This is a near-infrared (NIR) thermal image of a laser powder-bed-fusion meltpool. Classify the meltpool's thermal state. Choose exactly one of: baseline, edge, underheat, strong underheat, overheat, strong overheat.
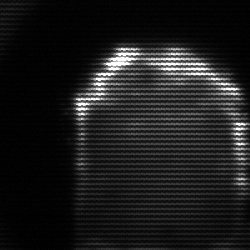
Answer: baseline